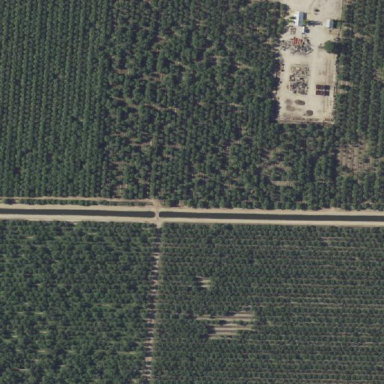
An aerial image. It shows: Almond orchard with rows of almond trees.